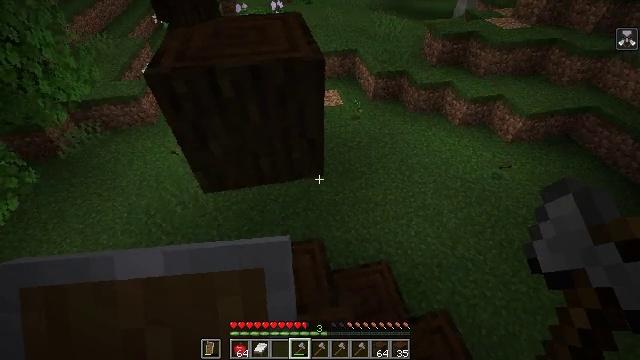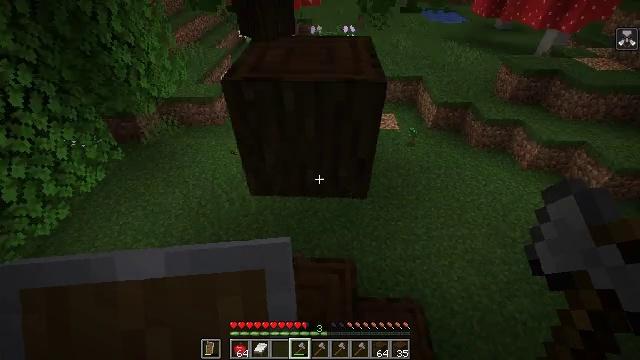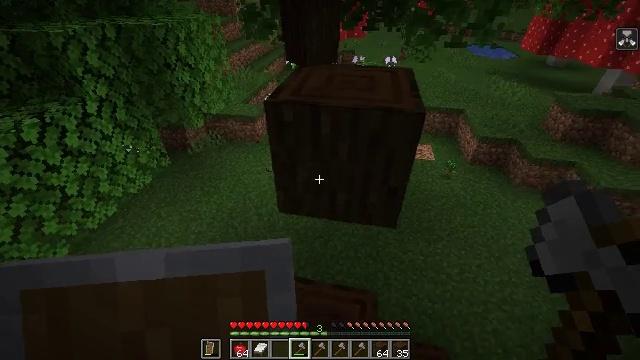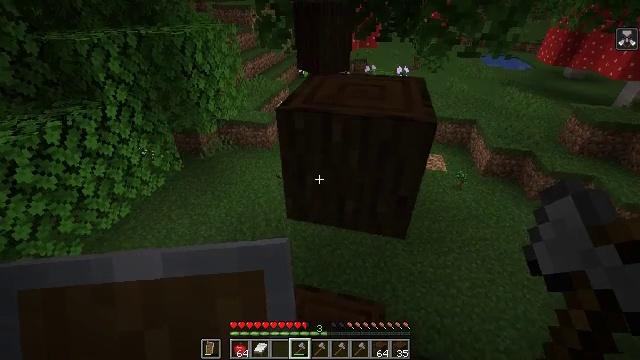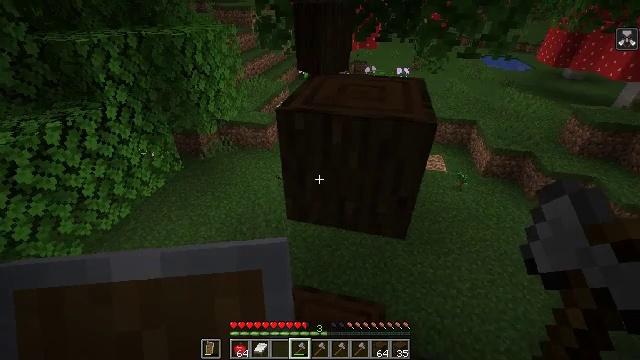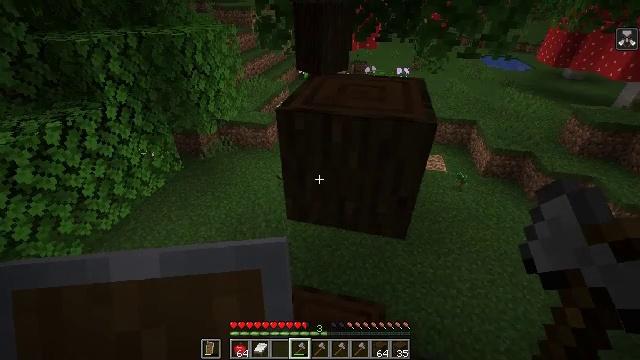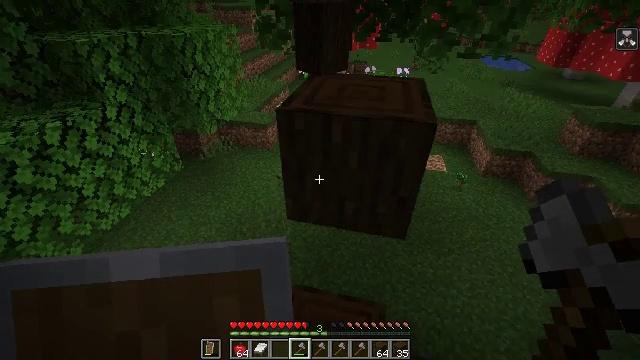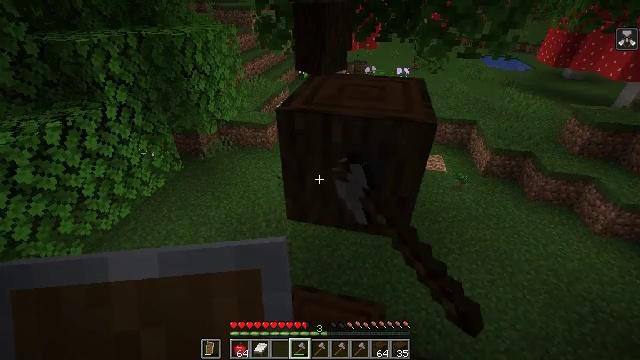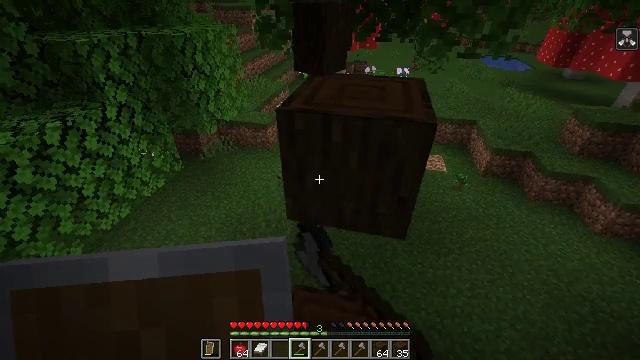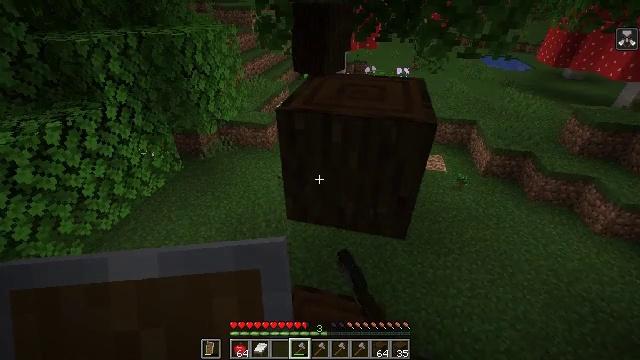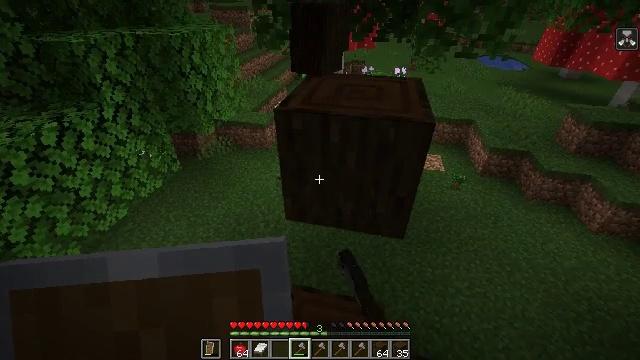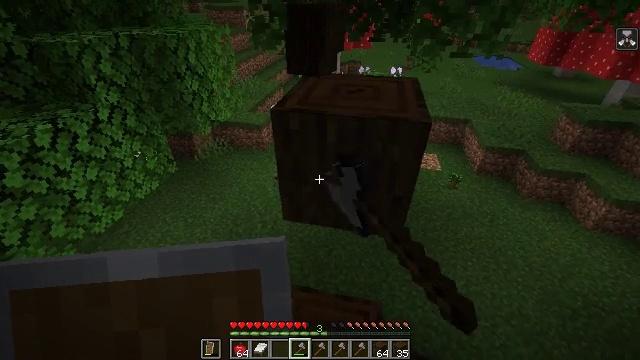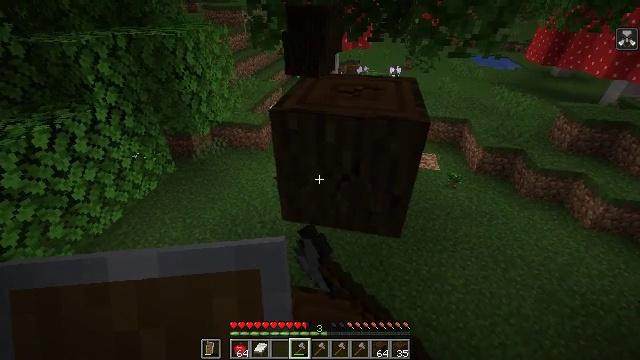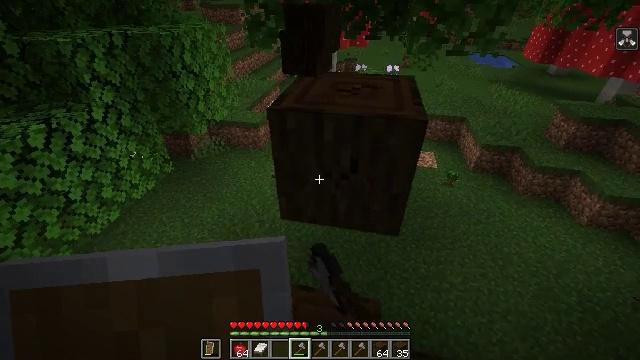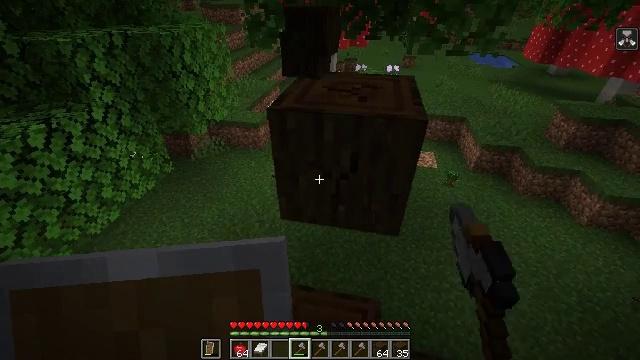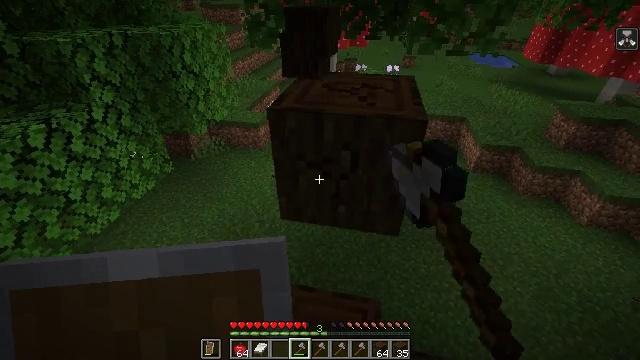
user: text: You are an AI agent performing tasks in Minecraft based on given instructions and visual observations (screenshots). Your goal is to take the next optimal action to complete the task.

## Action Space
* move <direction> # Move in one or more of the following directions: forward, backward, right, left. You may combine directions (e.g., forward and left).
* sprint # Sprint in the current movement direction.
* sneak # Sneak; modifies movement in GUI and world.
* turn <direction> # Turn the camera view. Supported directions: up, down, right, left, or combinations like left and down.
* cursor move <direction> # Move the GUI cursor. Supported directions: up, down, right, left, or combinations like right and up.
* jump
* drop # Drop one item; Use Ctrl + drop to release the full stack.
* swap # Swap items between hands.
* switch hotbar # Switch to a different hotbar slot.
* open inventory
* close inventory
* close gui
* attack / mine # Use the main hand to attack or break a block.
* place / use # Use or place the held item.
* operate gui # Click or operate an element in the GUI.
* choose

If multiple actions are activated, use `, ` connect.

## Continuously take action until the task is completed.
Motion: motion action
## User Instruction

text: Harvest dark oak log for resources.
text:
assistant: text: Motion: turn left and up
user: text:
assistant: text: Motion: turn left and up
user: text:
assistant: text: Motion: turn left and up
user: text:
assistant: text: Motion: no_op
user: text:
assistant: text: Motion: no_op
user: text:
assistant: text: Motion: attack / mine
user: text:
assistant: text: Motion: attack / mine
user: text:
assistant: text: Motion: attack / mine
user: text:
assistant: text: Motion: attack / mine
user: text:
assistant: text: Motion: attack / mine
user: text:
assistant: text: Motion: attack / mine
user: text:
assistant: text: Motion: attack / mine
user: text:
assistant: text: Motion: attack / mine
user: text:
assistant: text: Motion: attack / mine
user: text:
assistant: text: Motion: attack / mine
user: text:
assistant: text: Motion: attack / mine
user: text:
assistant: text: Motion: attack / mine
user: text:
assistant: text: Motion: attack / mine
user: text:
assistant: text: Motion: attack / mine
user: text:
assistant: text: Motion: attack / mine
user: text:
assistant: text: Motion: attack / mine
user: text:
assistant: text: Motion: attack / mine
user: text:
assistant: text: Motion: attack / mine
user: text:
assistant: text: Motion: attack / mine
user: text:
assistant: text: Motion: attack / mine
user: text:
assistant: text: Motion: turn up, attack / mine
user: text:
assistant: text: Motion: turn up, attack / mine
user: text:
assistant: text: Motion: turn up
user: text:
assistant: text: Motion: turn up
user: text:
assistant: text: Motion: turn up